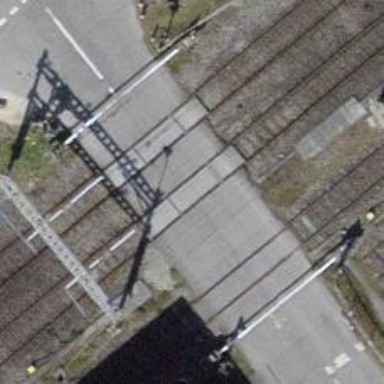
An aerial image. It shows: Railway crossing.